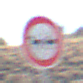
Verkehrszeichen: VerbotGespannfuhrwerke
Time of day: Midday
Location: Outdoor (RoadRail)
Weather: Clear
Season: Summer
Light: Natural